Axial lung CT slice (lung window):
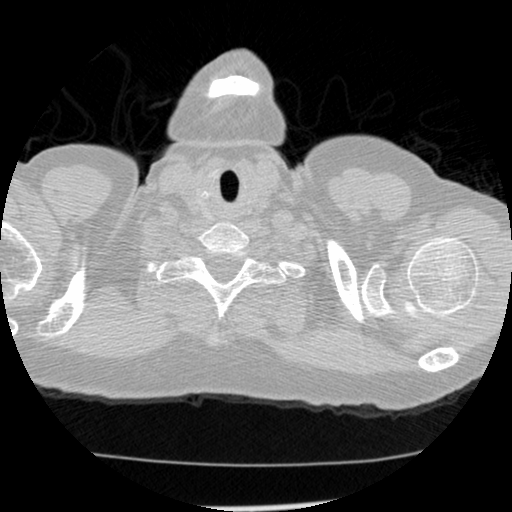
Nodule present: no